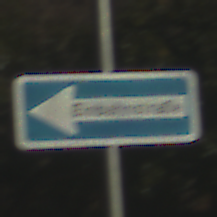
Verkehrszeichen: EinbahnstrasseLinksweisend
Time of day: SunriseSunset
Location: Outdoor (Nature)
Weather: Clear
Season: NotSpecified
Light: Natural